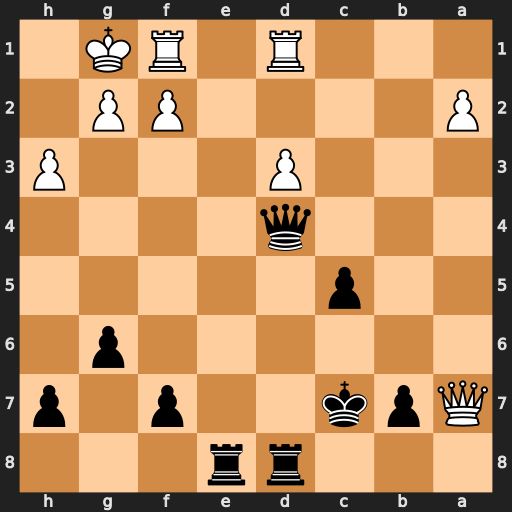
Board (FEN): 3rr3/Qpk2p1p/6p1/2p5/3q4/3P3P/P4PP1/3R1RK1
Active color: b
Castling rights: -
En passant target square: -
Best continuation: Ra8 Qxa8 Rxa8